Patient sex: F
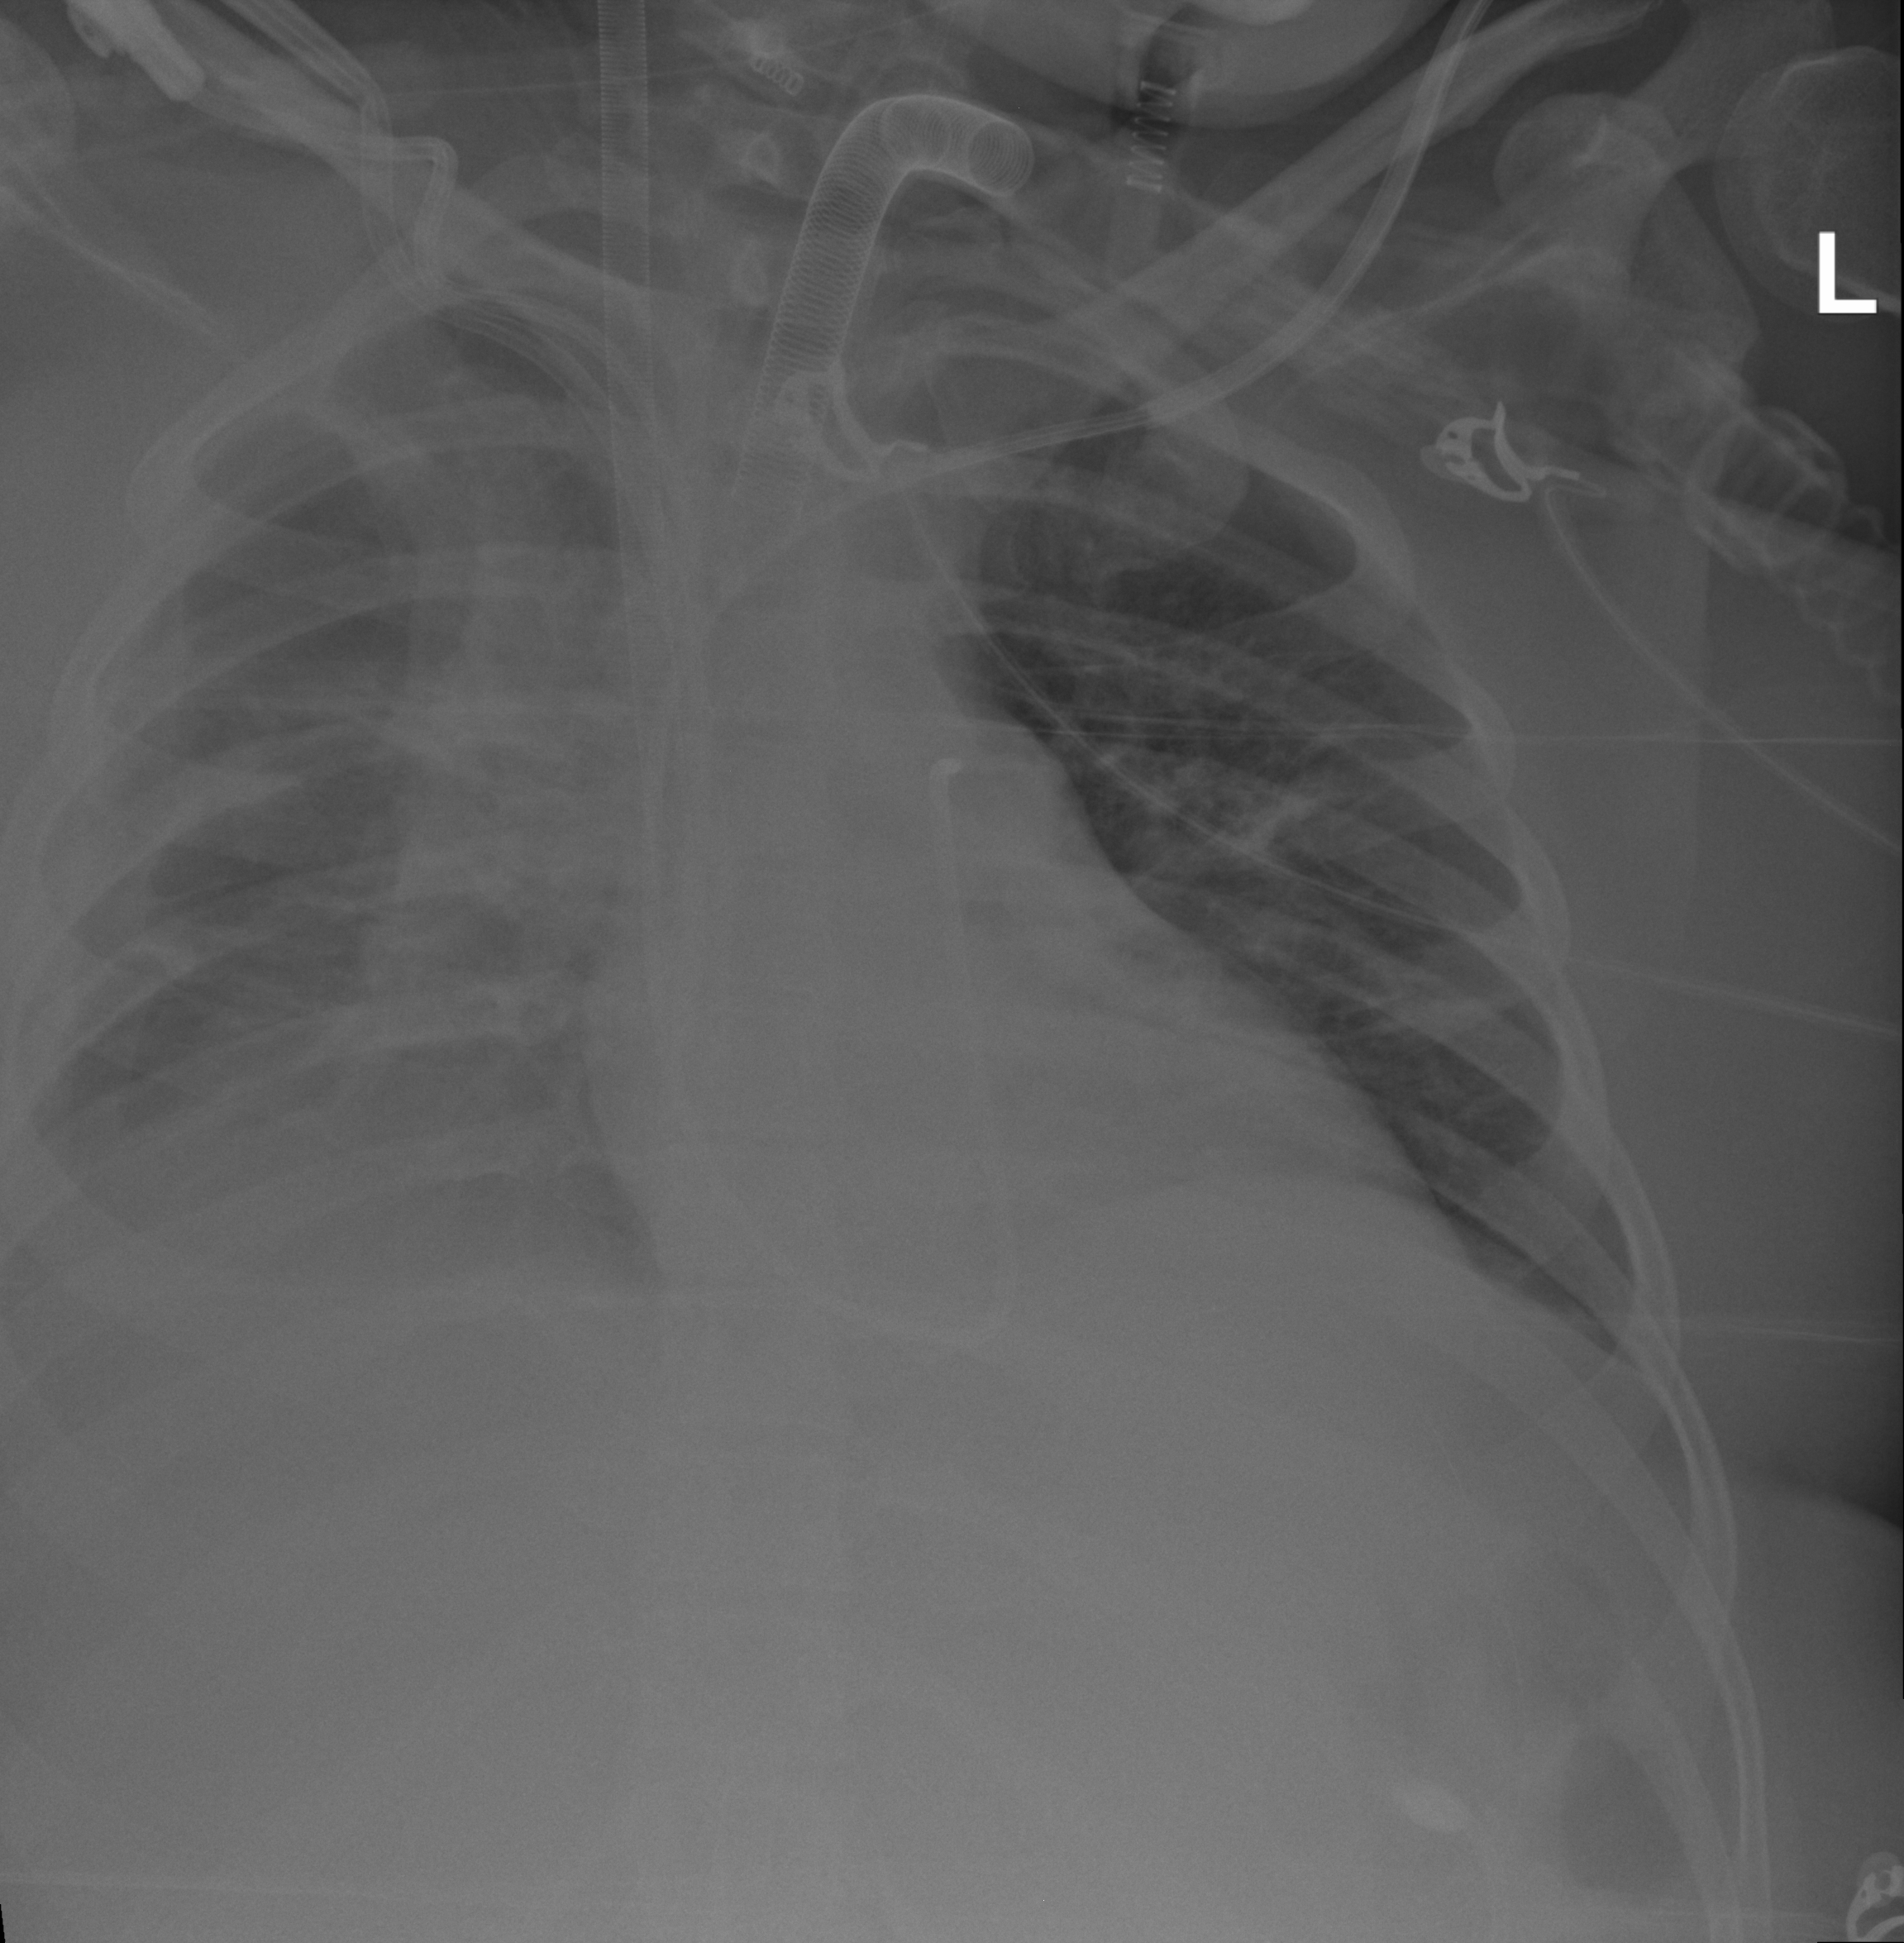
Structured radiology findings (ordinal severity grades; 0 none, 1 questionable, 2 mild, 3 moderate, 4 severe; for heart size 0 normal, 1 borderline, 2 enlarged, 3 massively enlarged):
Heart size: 0
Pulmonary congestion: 0
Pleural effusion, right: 2
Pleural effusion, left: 0
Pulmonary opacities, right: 2
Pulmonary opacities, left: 0
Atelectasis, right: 3
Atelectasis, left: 0